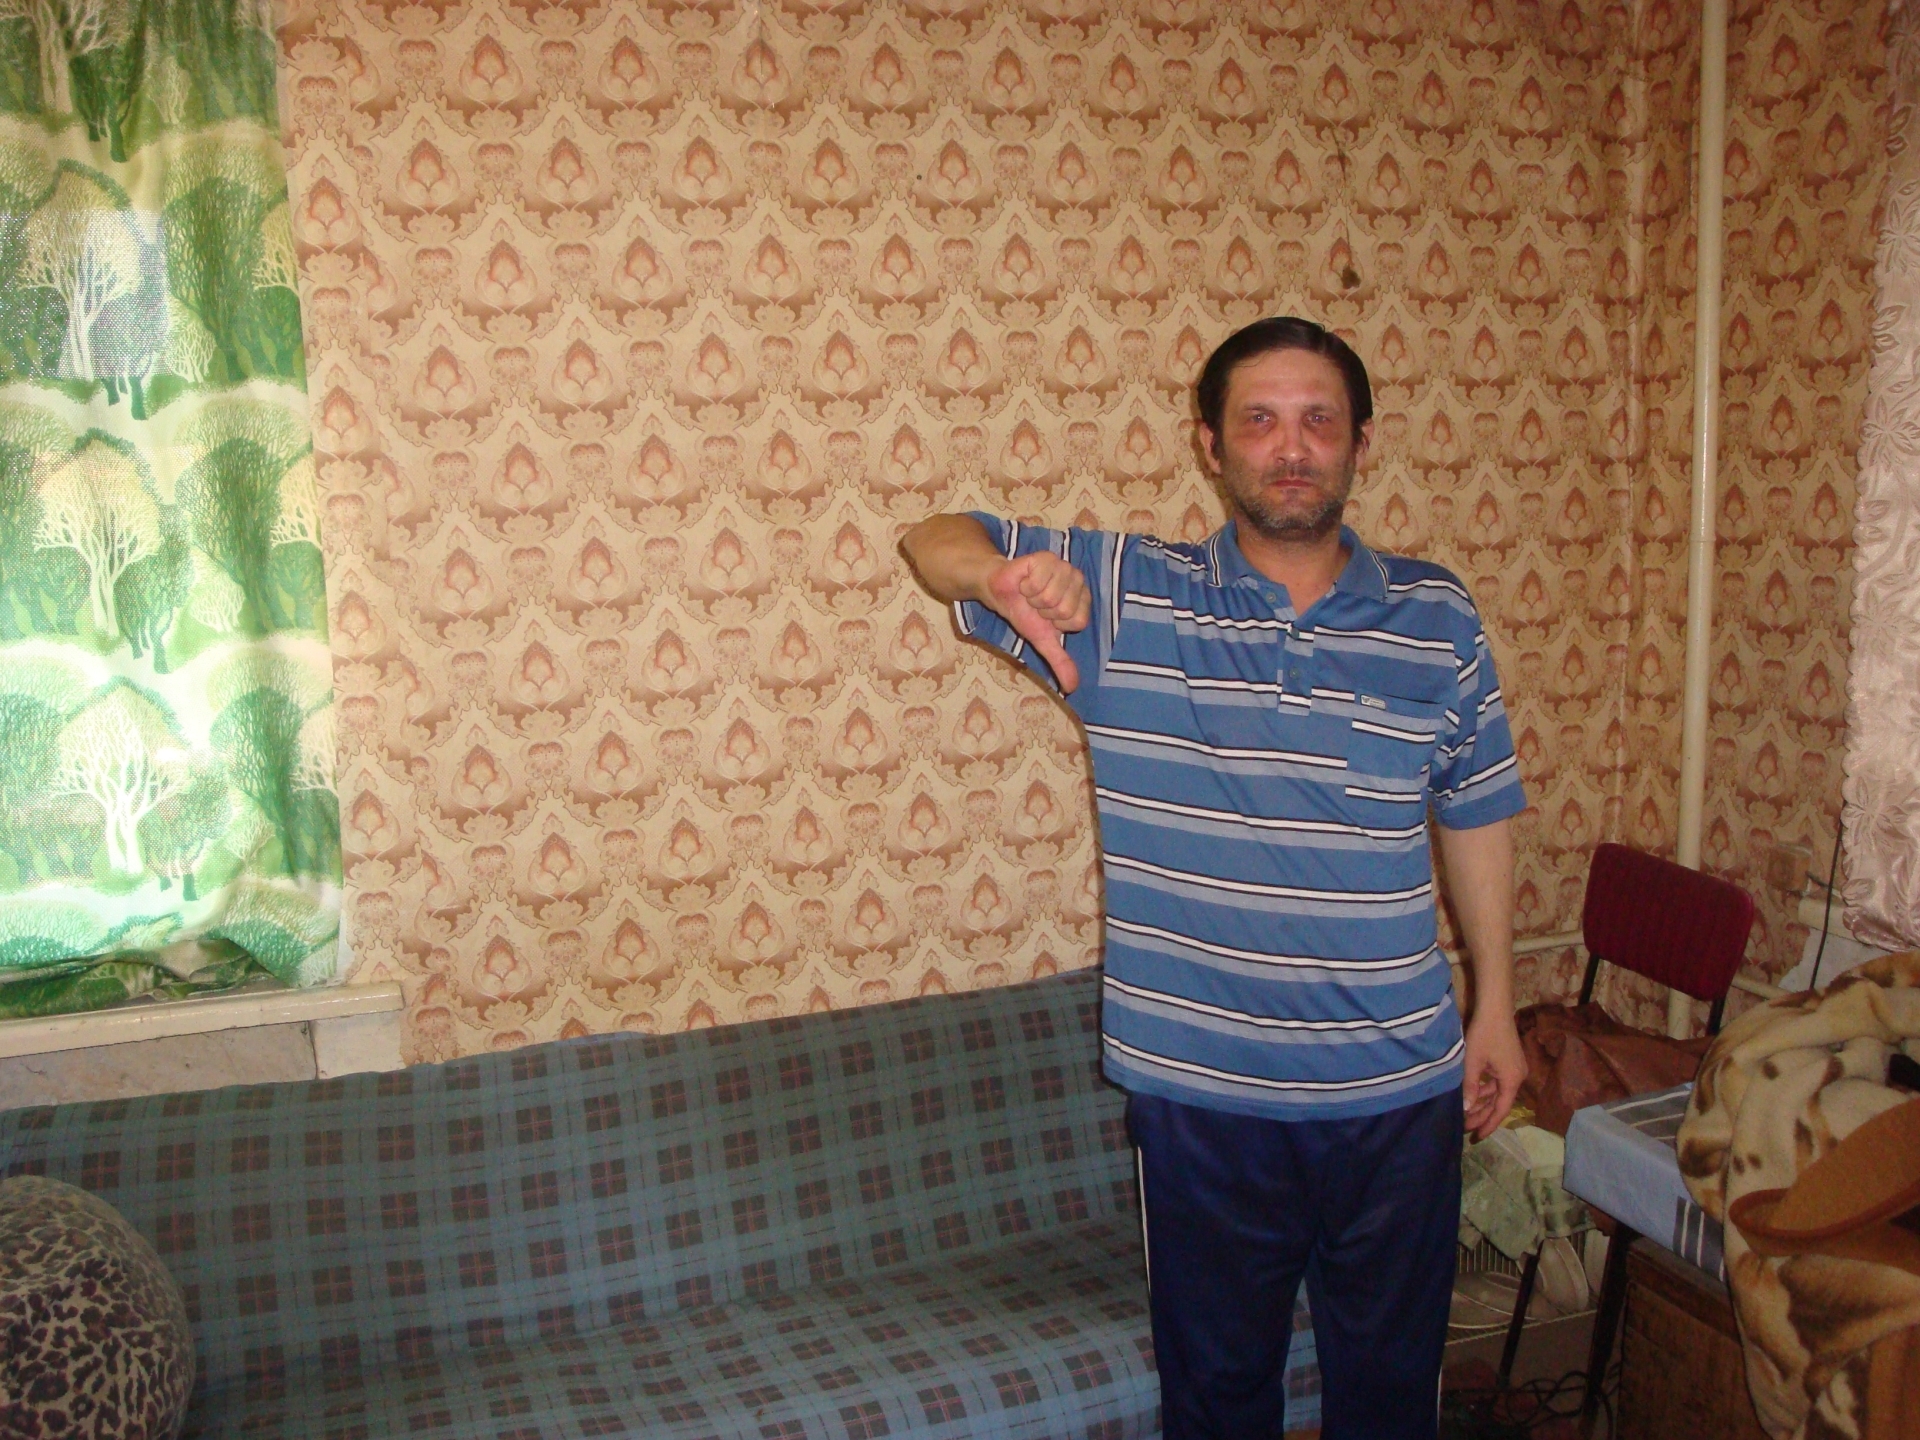
Label: noise